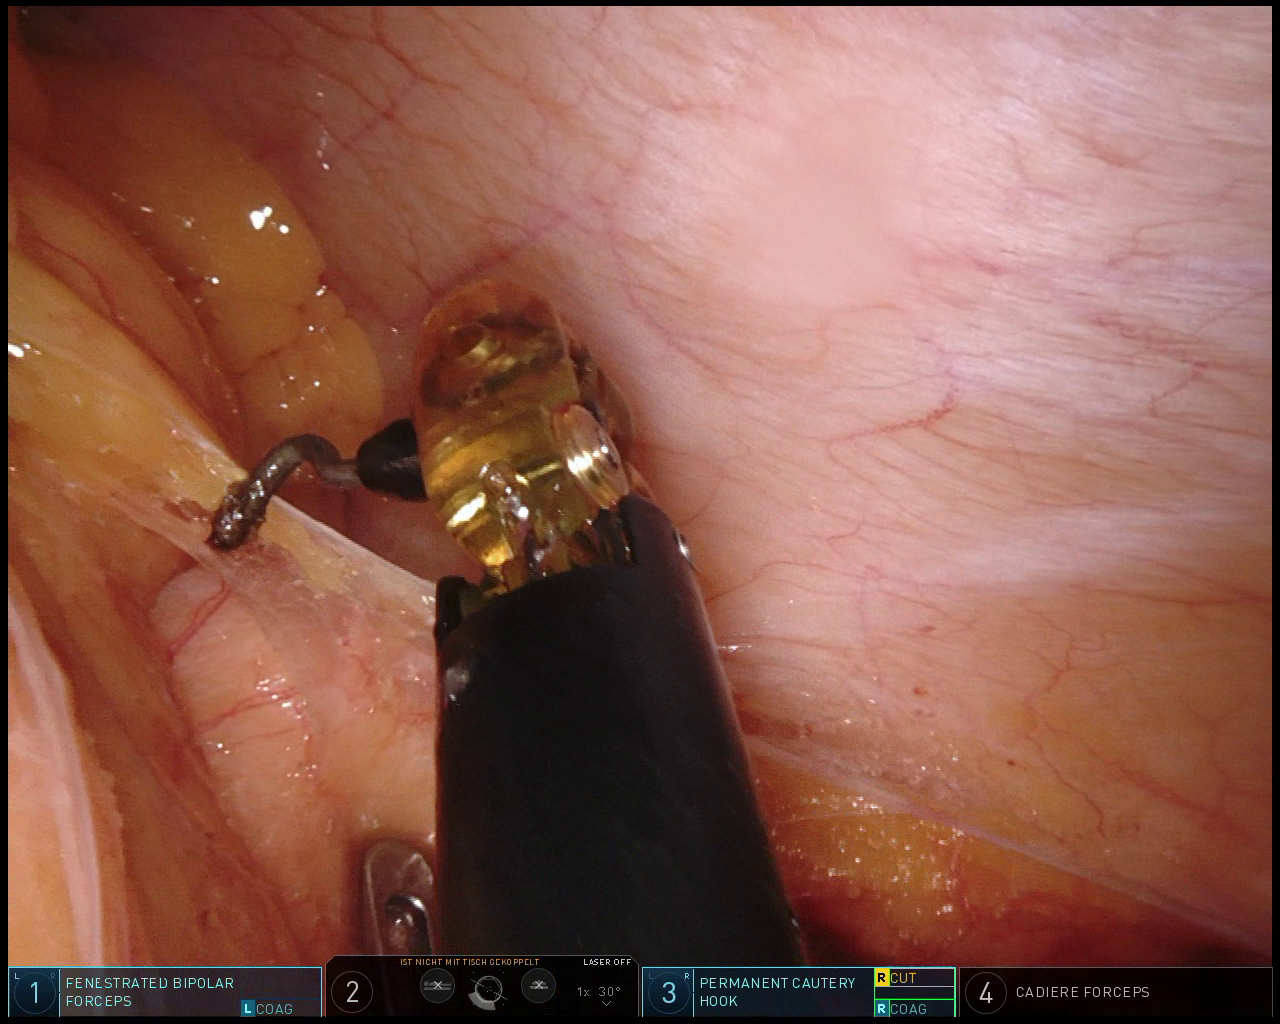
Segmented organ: abdominal_wall
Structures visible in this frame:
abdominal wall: yes
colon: no
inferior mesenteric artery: no
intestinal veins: no
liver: no
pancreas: no
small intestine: no
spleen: no
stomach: no
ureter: no
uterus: no
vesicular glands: no